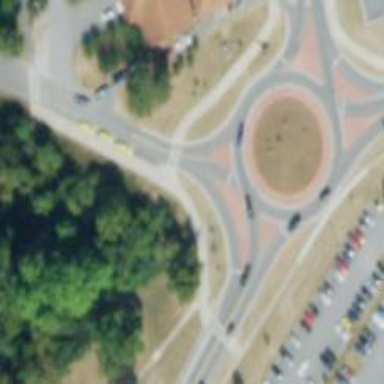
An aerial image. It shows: Tertiary road leading to roundabout.